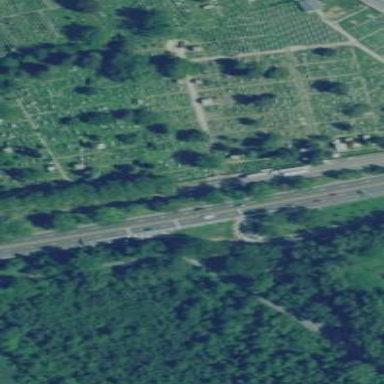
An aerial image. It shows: Cemetery.